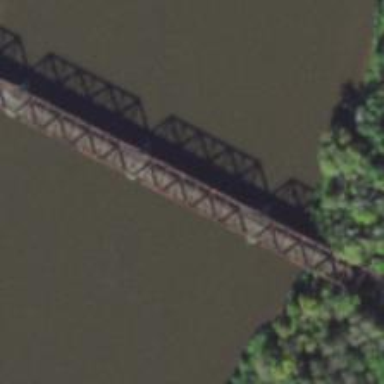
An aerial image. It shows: Railway bridge.